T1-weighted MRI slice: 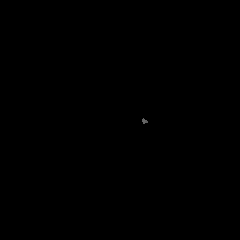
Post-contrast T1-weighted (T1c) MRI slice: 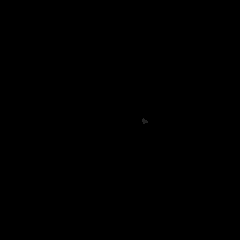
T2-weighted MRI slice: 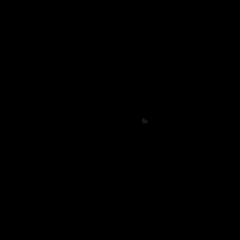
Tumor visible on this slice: no